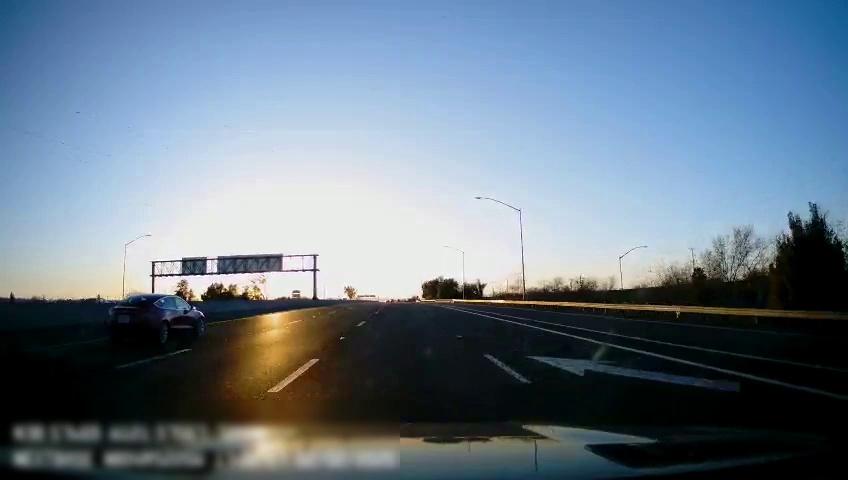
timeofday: Day
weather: Sunny
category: Drivable Space
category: Vehicles | Car
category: Lanes | Alternate Lane
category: Lanes | Current Lane
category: Lanes | Current Lane
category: Lanes | Current Lane
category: Lanes | Current Lane
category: Lanes | Alternate Lane
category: Lanes | Current Lane